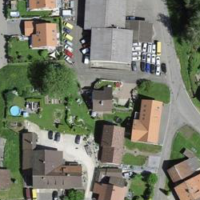
EUNIS habitat code: 54
Species observed at this site:
Cerastium tomentosum